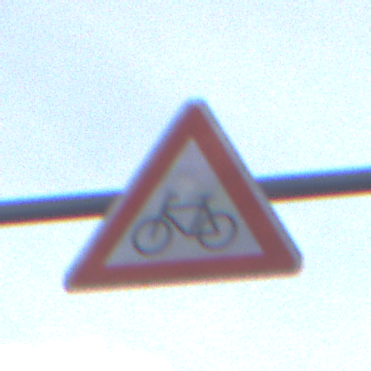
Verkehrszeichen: RadverkehrRechts
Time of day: MorningAfternoon
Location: Outdoor (Nature)
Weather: PartlyCloudy
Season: NotSpecified
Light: Natural